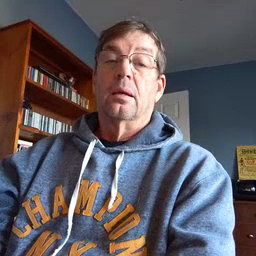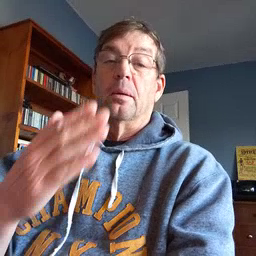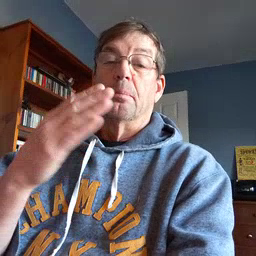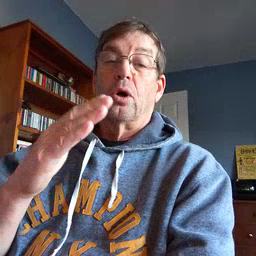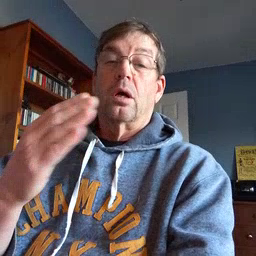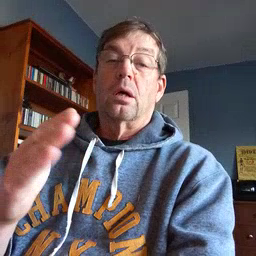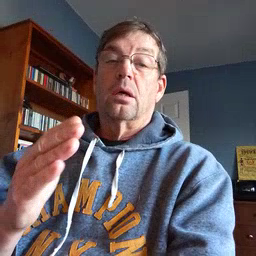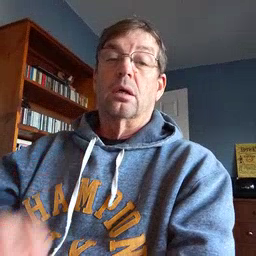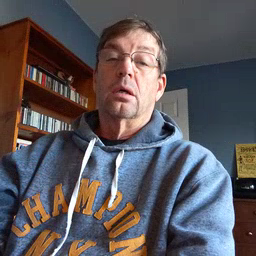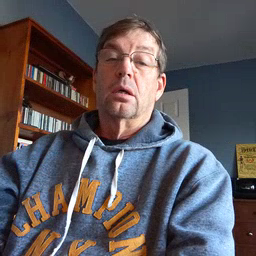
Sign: book